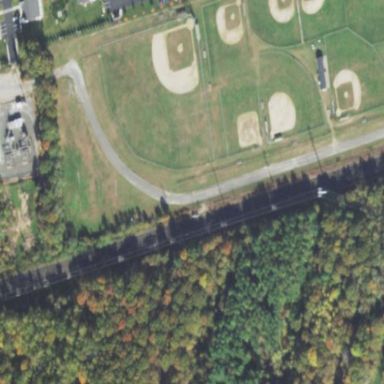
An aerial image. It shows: Baseball pitch for leisure land activities.